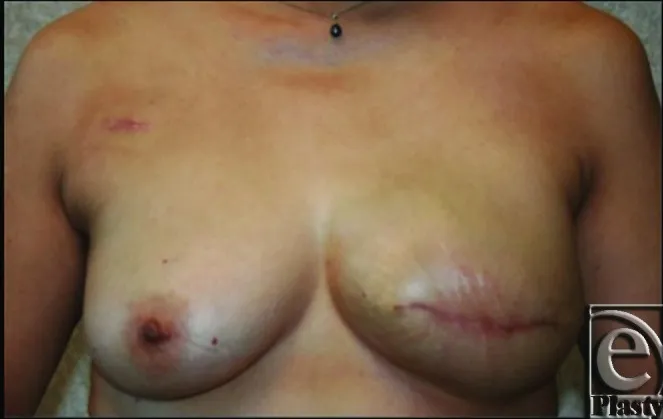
This photograph demonstrates the patient after expander to implant exchange. The permanent implant was placed under both the oblique pectoralis anterior and pectoralis major muscles. A 600 cc high-profile mentor memory gel implant was used for her reconstruction.
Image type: medical_photograph (other_medical_photograph)